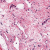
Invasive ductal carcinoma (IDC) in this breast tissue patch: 0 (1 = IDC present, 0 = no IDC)